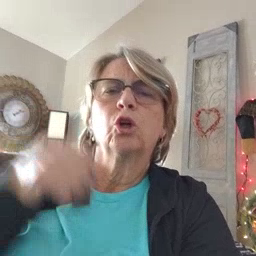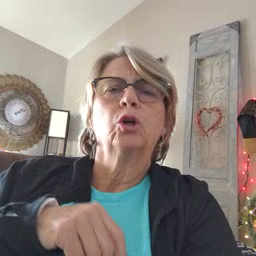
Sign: better